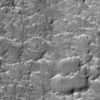
Label: not_dusty